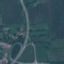
Label: Highway